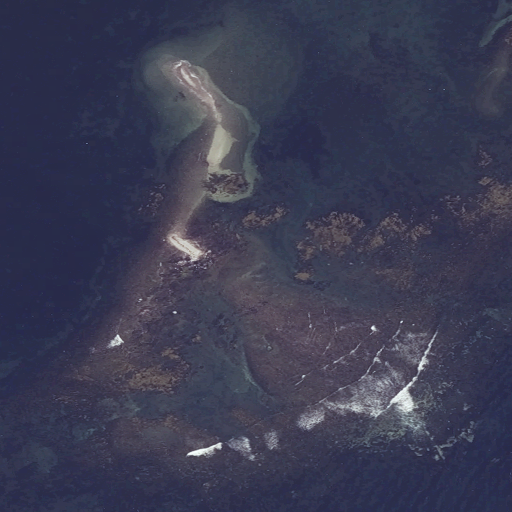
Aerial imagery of island in Maine named East Goose Rocks containing herbaceous wetlands and open water